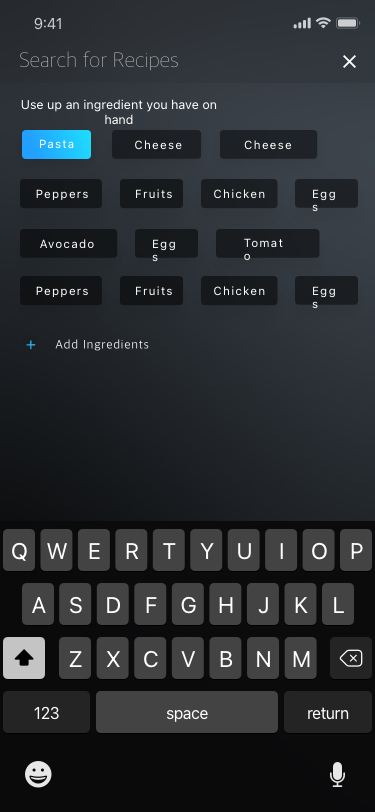
Text in this UI design:
Add Ingredients
Use up an ingredient you have on hand
Pasta